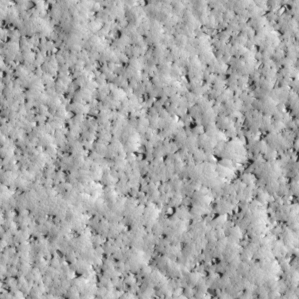
Label: non_frost